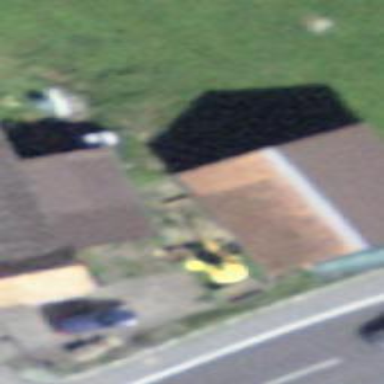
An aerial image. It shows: Rural barn.